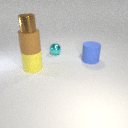
small brown metal cylinder above large yellow rubber cylinder